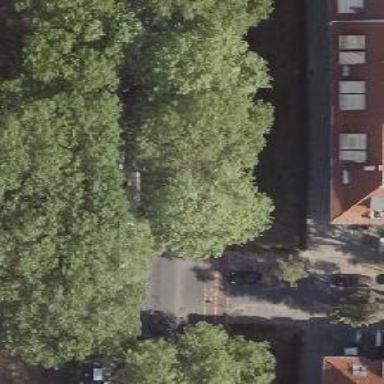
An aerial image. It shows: Avenue lined with deciduous broadleaved trees.